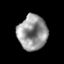
Tissue: prostate
Cell type: B cells
Senescence score: 0.271
Nuclear area (px): 997
Mean DAPI intensity: 150.317